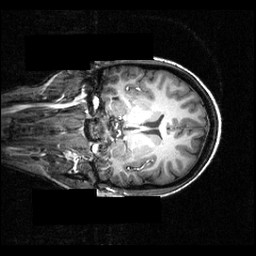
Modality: T1w
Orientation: coronal
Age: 21
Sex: female
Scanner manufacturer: siemens
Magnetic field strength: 3.951 T
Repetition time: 1.5 s
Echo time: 0.00335 s